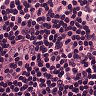
Metastatic tissue present: no